Question: I have a table with entries that have a 'start_date' and 'end_date' (both indexed, DATE format). I want to return a list of all entries where today is between these 2 dates. Here are 2 options I've considered:
1) Direct query:
MySQL query (where 28/02/2014 would be variable of course):
'''
SELECT * FROM mytable WHERE '28/02/2014' BETWEEN start_date AND end_date
'''
2) Daily cronjob to go through all entries and update a field 'is_valid' (boolean format) to be true when today is between both dates, and false otherwise (the performance is less important here as it's not customer-facing). Then the MySQL query to select entries would be:
'''
SELECT * FROM mytable WHERE is_valid = 1
'''
The end goal is to have the fastest query (will be used in search results which would be a prominent page of the site) when entries could reach 100,000 or even millions in the future. I'm not sure if indexing dates would be good enough, or if the cronjob is just overkill - or if there is an even better way to do this!
Thanks in advance for your advice in which option to choose!
EDIT: thanks for the replies - is this index structure good?

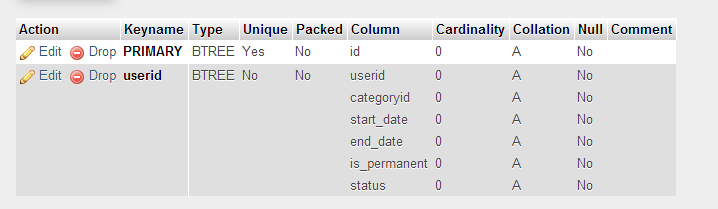
Answer: If you want the faster query between these two options, then there is nothing like a cron job to set the flag appropriately. You should then the resulting column, because otherwise you have to do a full-table scan. Without the index, this approach is probably slower than using the dates with an index.
For most purposes, a composite index on 'start_date' and 'end_date' is the preferred solution and should be quite fast enough.
I suspect that you are submitting to the daemon of premature optimization. The fastest approach is to run a cron job and load today's data into a new table, properly indexed and structured for your analysis. Barring that, a composite index is a very reasonable approach. Although updating a flag does solve the problem, it would be neither the fastest nor the cleanest method.